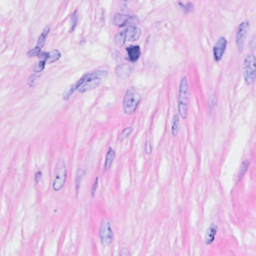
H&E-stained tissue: Breast